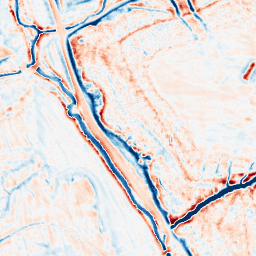
Category: edge_preserving
Decomposition family: bilateral
Decomposition parameters: d: 15
sigma_color: 50
sigma_space: 25
Upsampling method: bicubic
Upsampling parameters: scale: 2
Upsampling scale: 2